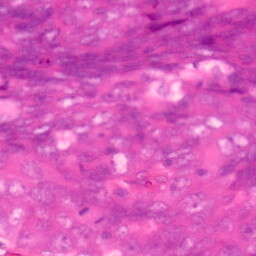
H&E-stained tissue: Colon